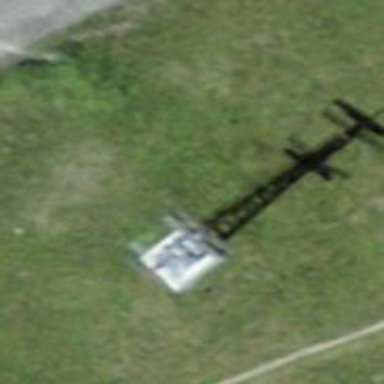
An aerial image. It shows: Pylon used for aerialway.